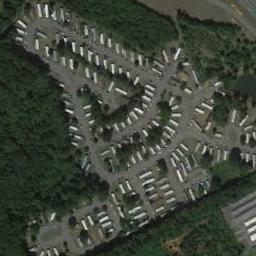
Label: residential